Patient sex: M
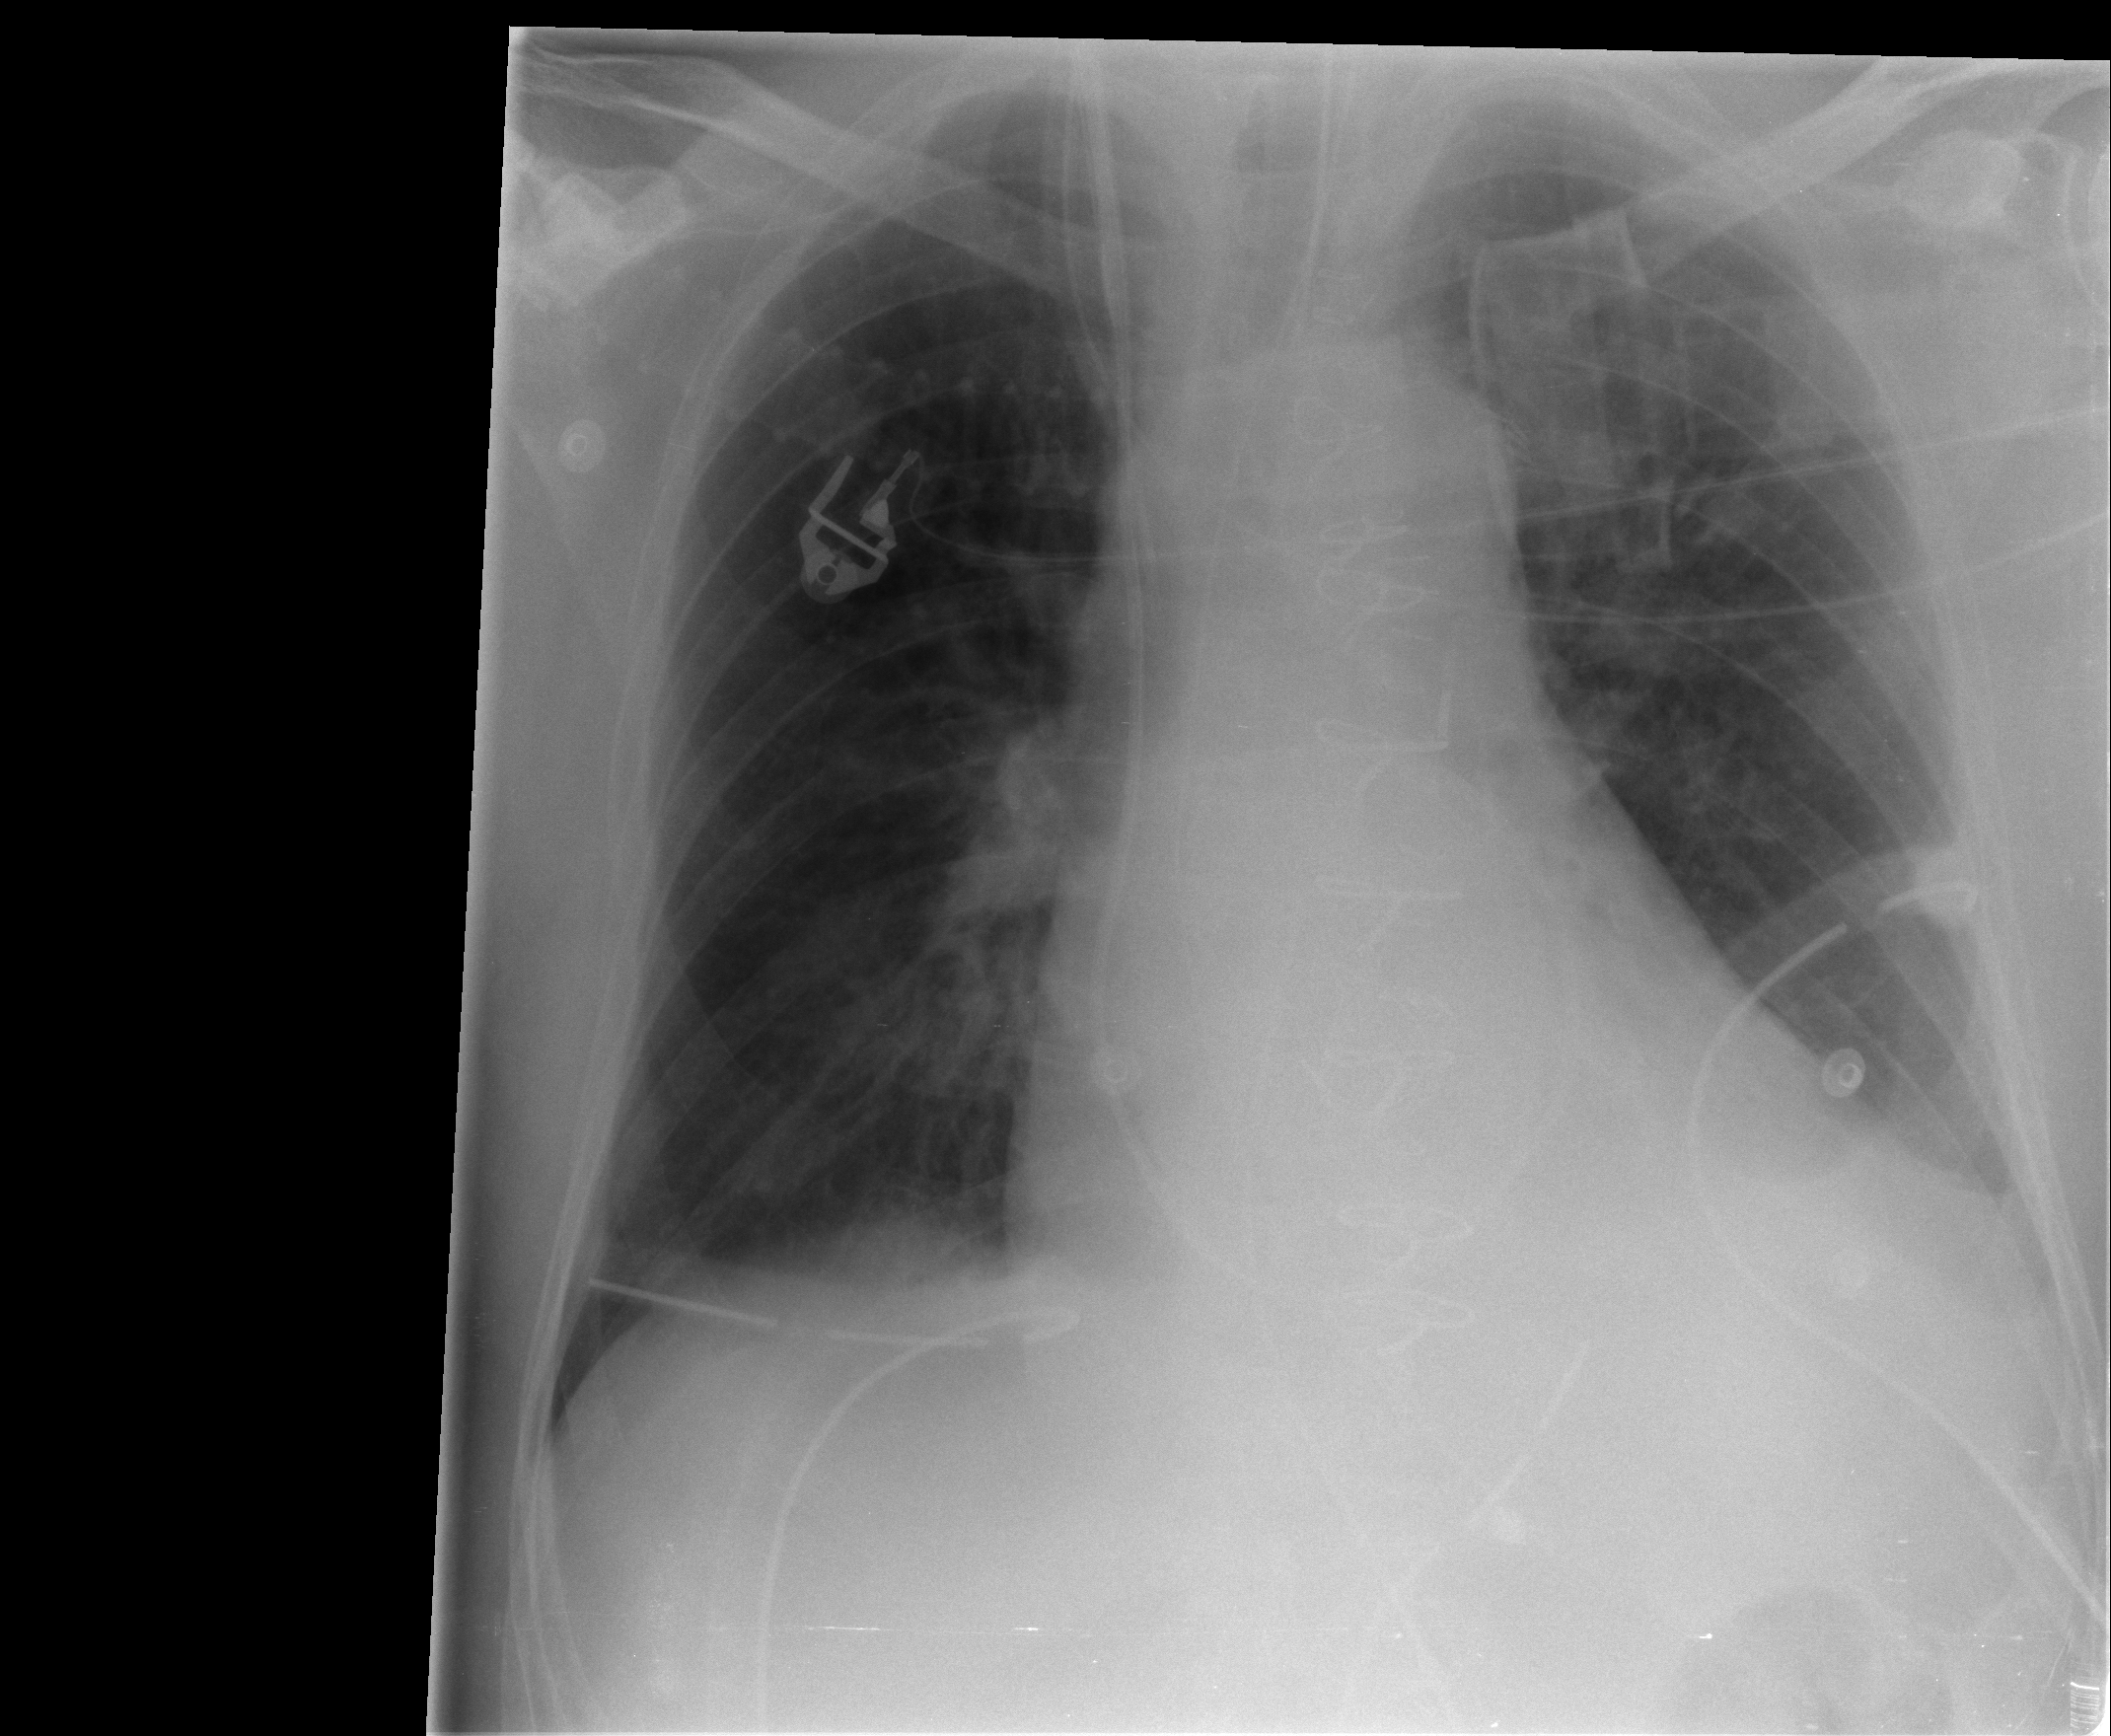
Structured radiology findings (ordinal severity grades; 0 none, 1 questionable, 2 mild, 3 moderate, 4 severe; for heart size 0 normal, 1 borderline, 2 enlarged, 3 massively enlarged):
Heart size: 2
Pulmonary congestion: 0
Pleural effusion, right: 1
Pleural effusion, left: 2
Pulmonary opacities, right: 0
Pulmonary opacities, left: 0
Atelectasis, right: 2
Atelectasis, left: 2